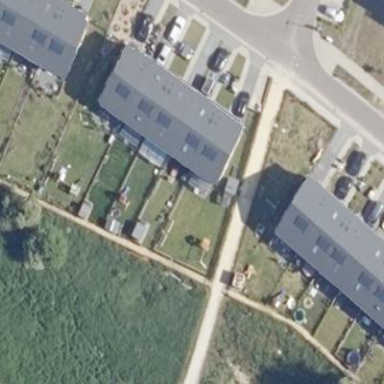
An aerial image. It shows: Terrace building.